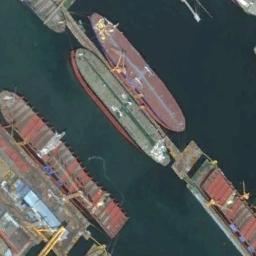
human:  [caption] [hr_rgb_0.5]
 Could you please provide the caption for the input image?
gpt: There are two ships in the blue water on the shore .

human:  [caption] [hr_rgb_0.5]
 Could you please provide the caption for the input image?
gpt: There are many boats of different shapes beside the dock .

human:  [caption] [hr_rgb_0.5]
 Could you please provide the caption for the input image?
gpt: Several cargo ships are docked at the cargo terminal and the water is dark green .

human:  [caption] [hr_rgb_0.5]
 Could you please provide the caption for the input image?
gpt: Two container ships and two tankers docked at the dock .

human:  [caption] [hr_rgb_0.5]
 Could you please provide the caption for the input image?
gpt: There are several ships with many containers .